Question: I'm using google play services, achievements in my android game (it's actually unity, but doesn't matter).
To unlock achievement I use plugin which calls <URL> method. When achievements are set as completed, google shows its own notification, like this:
.
I need to unlock achievement silently, without showing this notification. Is there anything to hide it?
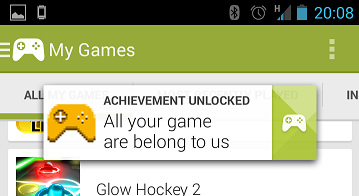
Answer: For anyone else who wants an answer for this:
When you build your 'GoogleApiClient' using 'new GoogleApiClient.Builder(this)' you are giving Game Services an activity with which it can show notifications. If you change the context you pass into the builder to be the application context, rather than an activity, you shouldn't get any notifications.